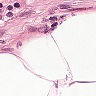
Metastatic tissue present: no